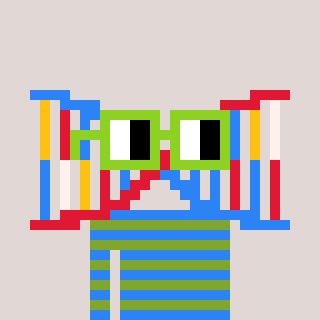
a pixel art character with square light green glasses, a dna-shaped head and a slimegreen-colored body on a warm background